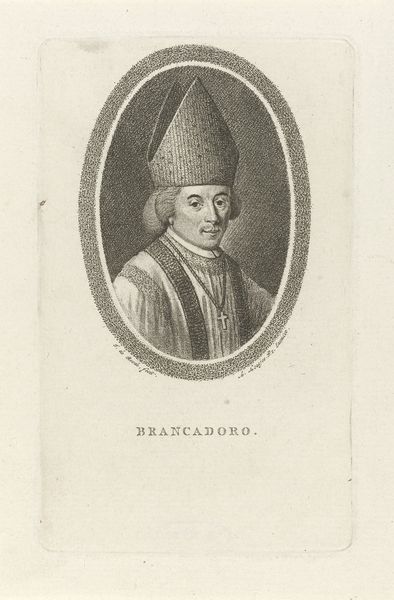
Titel: Portret van Cesare Brancadoro
Künstler: Theodorus de Roode
Standort: Amsterdam
Institution: Rijksmuseum
Schlagwörter: homme, chapeau, croix, pape, pretre, pope, chaine